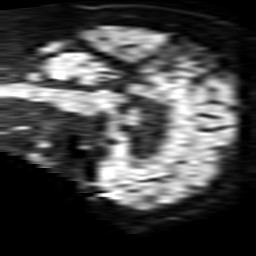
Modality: TRACE
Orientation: sagittal
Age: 57
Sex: male
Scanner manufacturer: philips
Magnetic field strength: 1.5 T
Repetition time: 3.643 s
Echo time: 0.09255 s